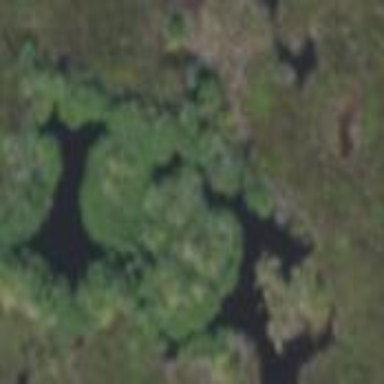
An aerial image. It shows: Pond with natural water.